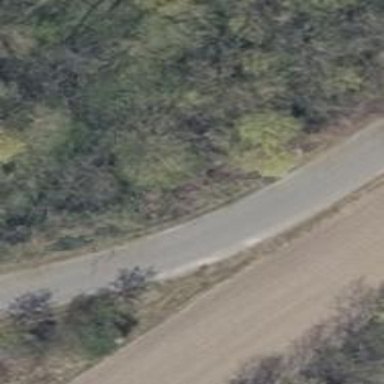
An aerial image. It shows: Smoothly paved residential road.